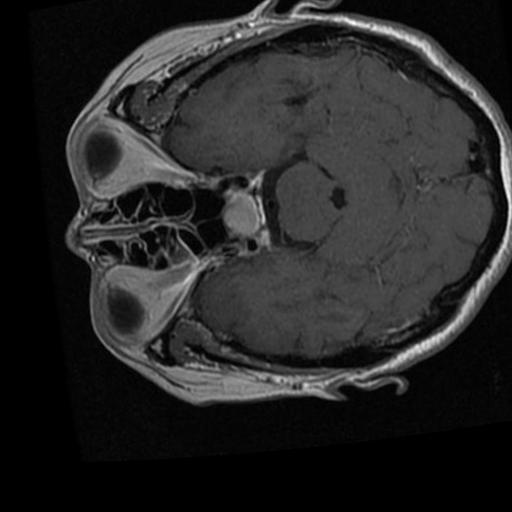
Label: brain_tumor